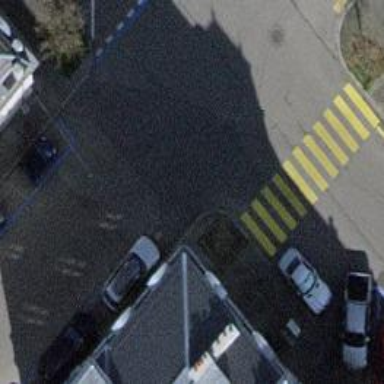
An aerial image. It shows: Kerb barrier.